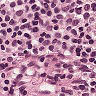
Metastatic tissue present: no